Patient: sex F, age 67
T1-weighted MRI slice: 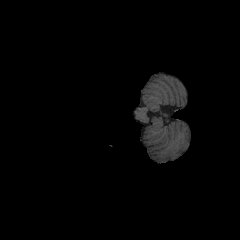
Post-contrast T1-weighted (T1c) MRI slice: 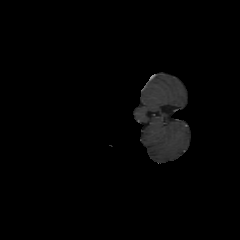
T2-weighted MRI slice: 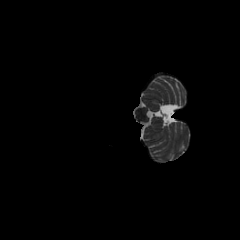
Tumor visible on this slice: no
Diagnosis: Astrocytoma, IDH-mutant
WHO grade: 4